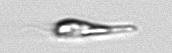
Label: Euglena